Brain MRI, t1w sequence, axial 2D slice.
Patient: age 38, sex F, weight 95 kg, height 1.95 m
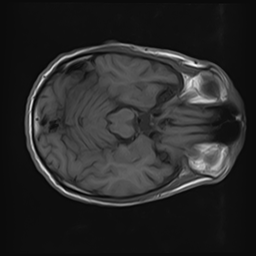